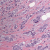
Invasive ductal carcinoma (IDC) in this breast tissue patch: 1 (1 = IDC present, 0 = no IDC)